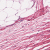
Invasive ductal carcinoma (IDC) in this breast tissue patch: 0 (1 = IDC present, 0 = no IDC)